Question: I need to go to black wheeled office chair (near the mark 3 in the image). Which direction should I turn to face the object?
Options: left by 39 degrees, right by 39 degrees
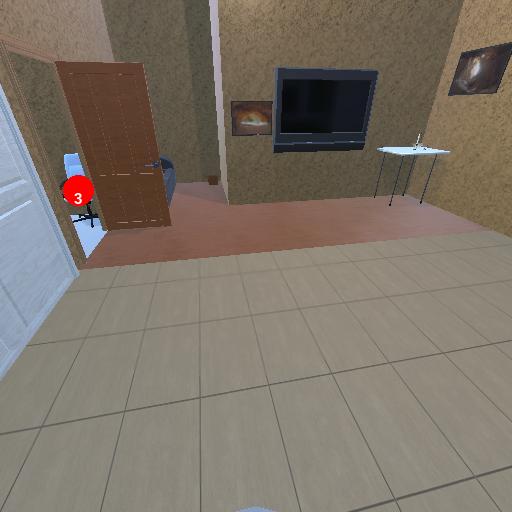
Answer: left by 39 degrees